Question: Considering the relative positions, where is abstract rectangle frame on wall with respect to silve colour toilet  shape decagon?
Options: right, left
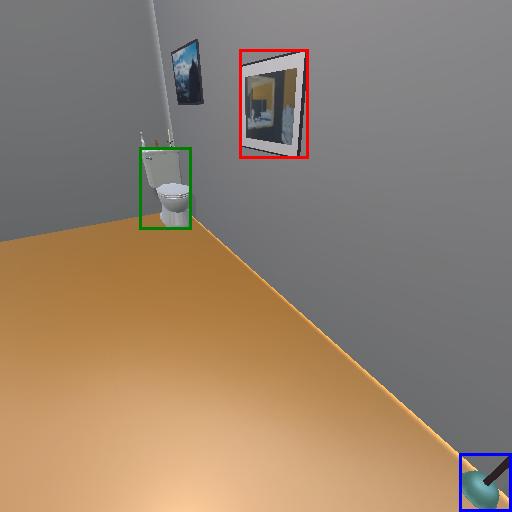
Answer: right